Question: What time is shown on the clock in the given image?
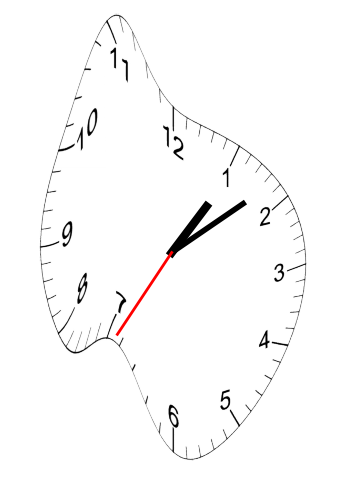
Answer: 01:08:35